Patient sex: F
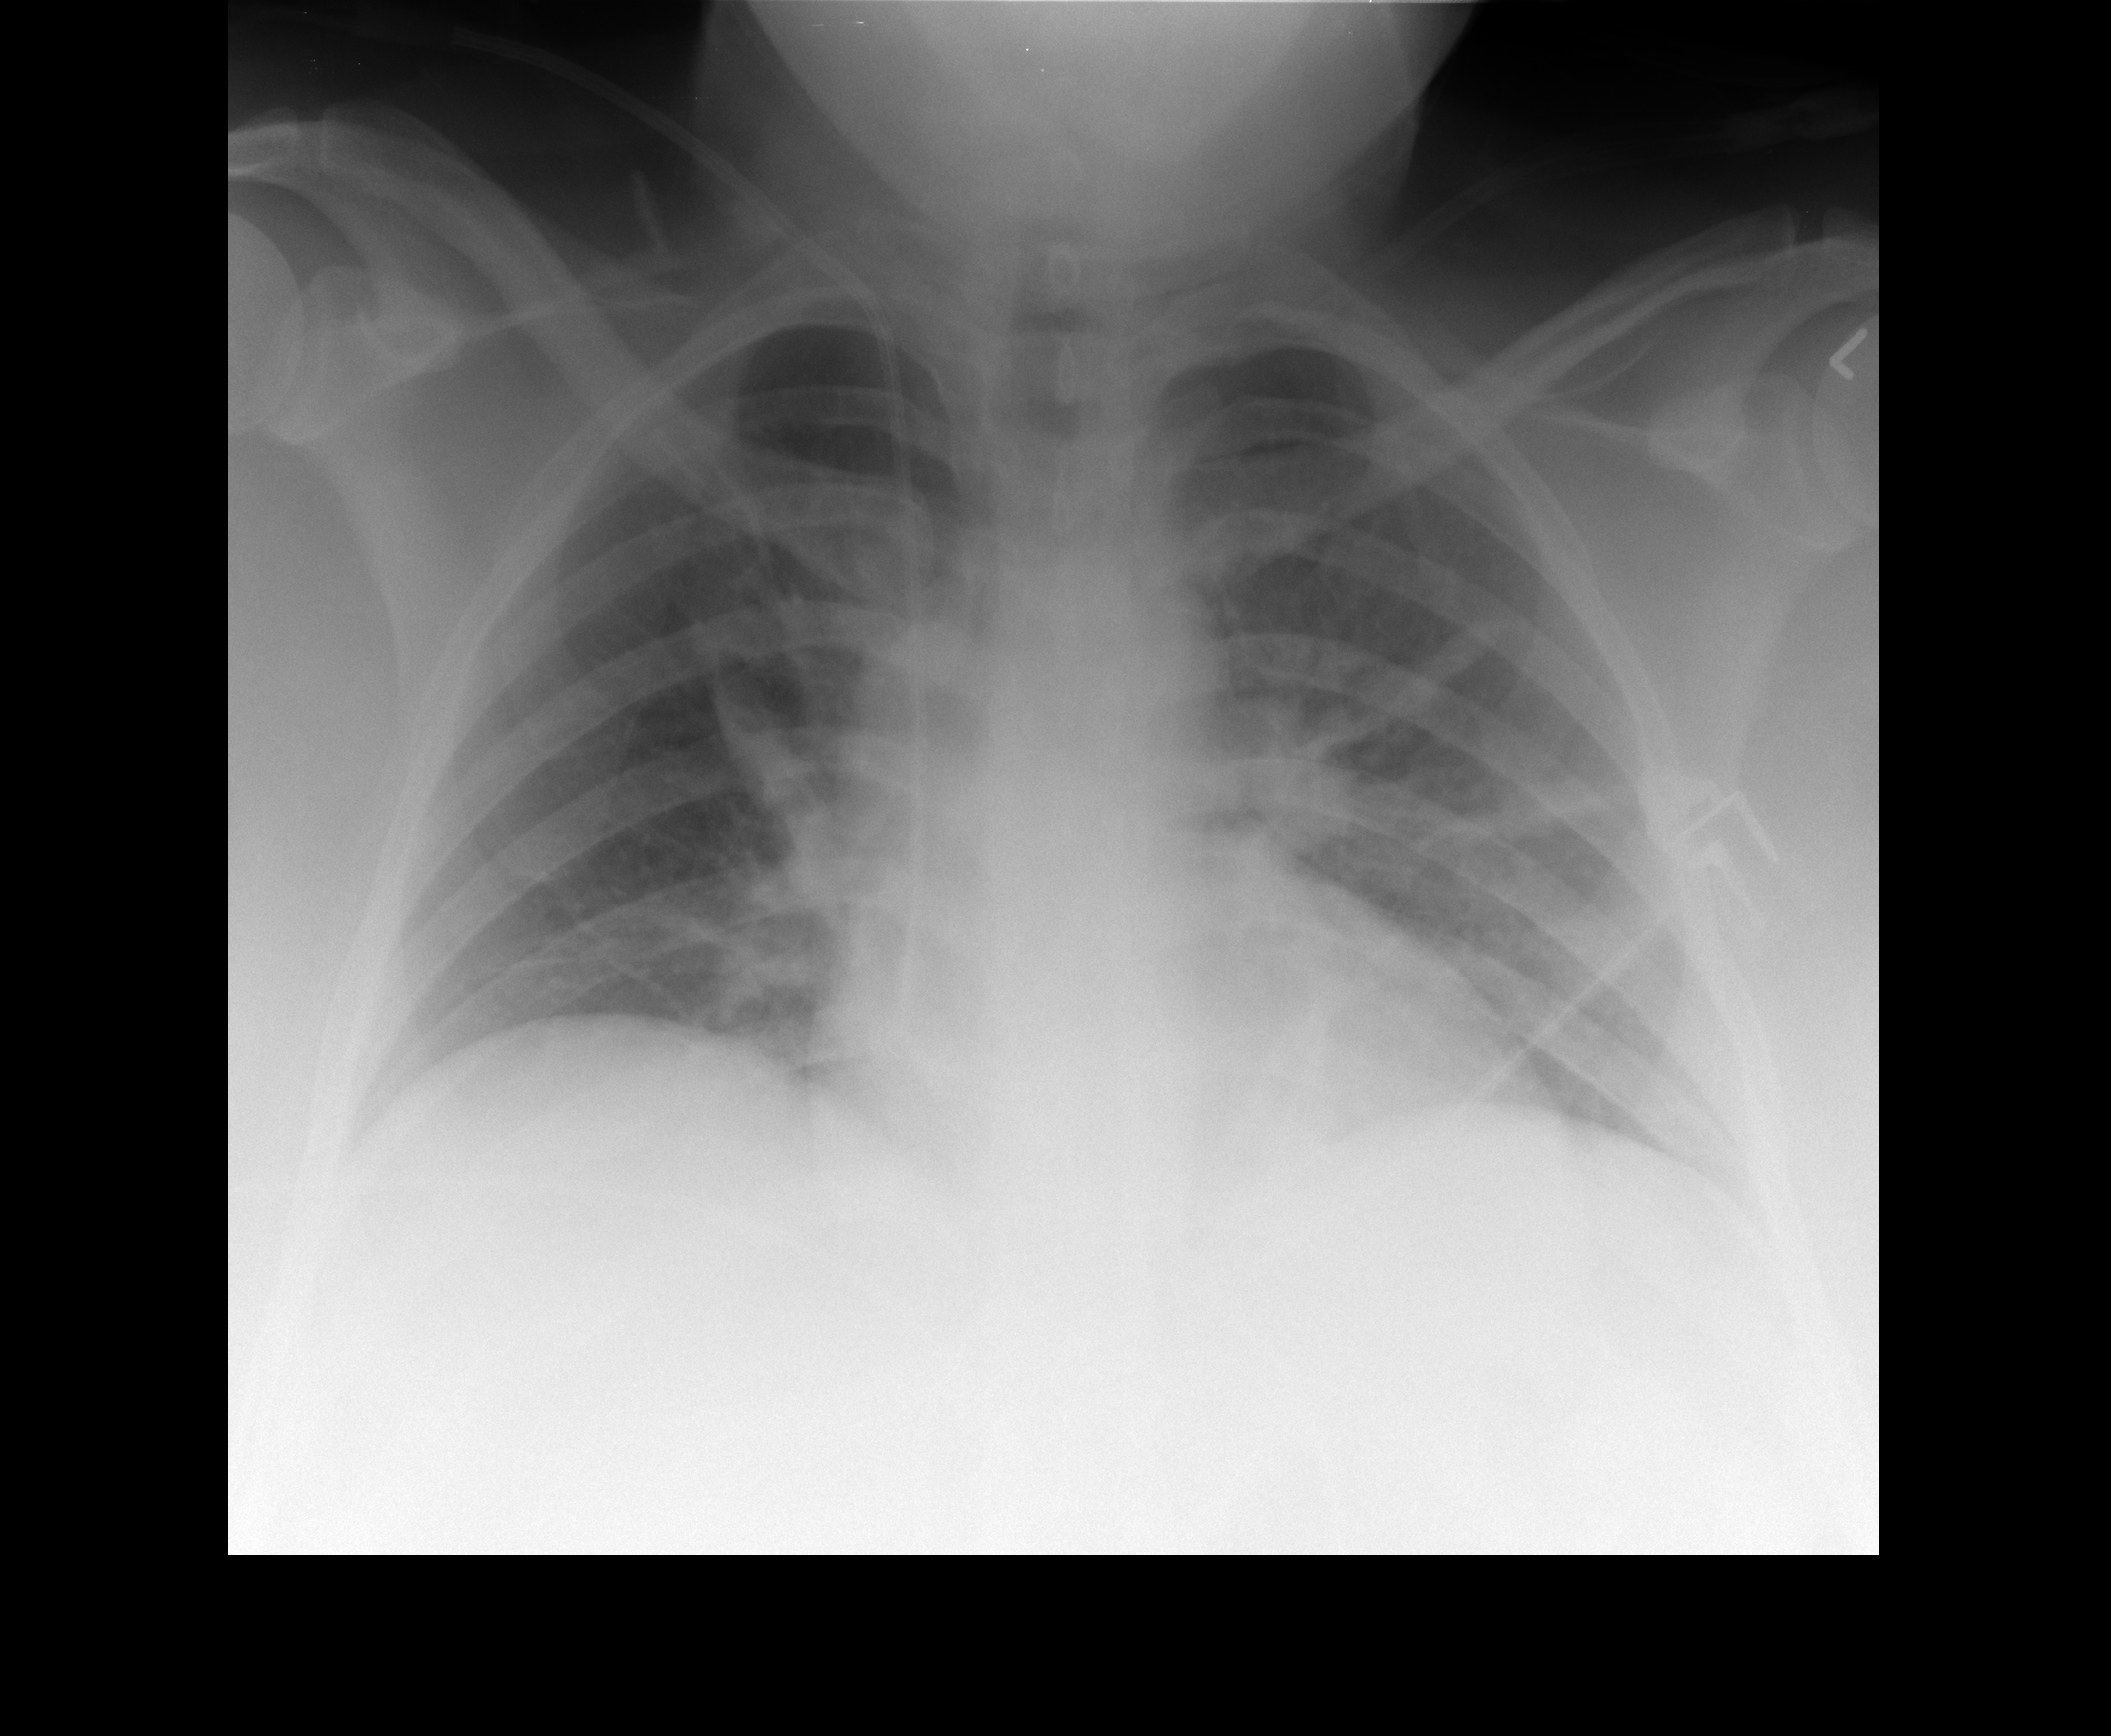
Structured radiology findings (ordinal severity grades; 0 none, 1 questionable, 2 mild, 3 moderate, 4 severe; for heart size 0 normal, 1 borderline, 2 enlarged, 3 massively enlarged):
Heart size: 0
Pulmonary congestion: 2
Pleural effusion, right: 0
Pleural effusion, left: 0
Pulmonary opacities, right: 0
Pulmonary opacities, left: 0
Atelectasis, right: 2
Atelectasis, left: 2